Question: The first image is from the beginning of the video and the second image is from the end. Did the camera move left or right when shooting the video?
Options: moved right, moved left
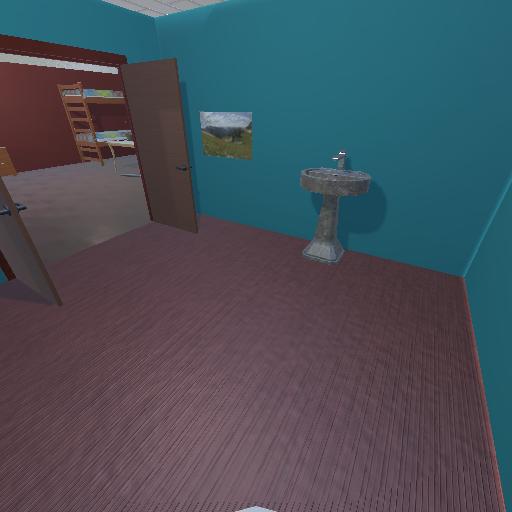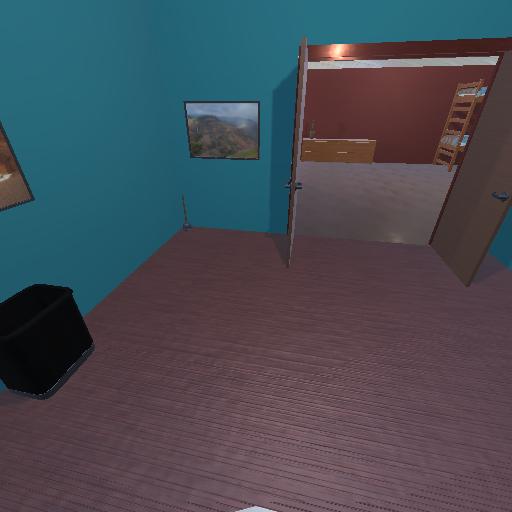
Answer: moved right